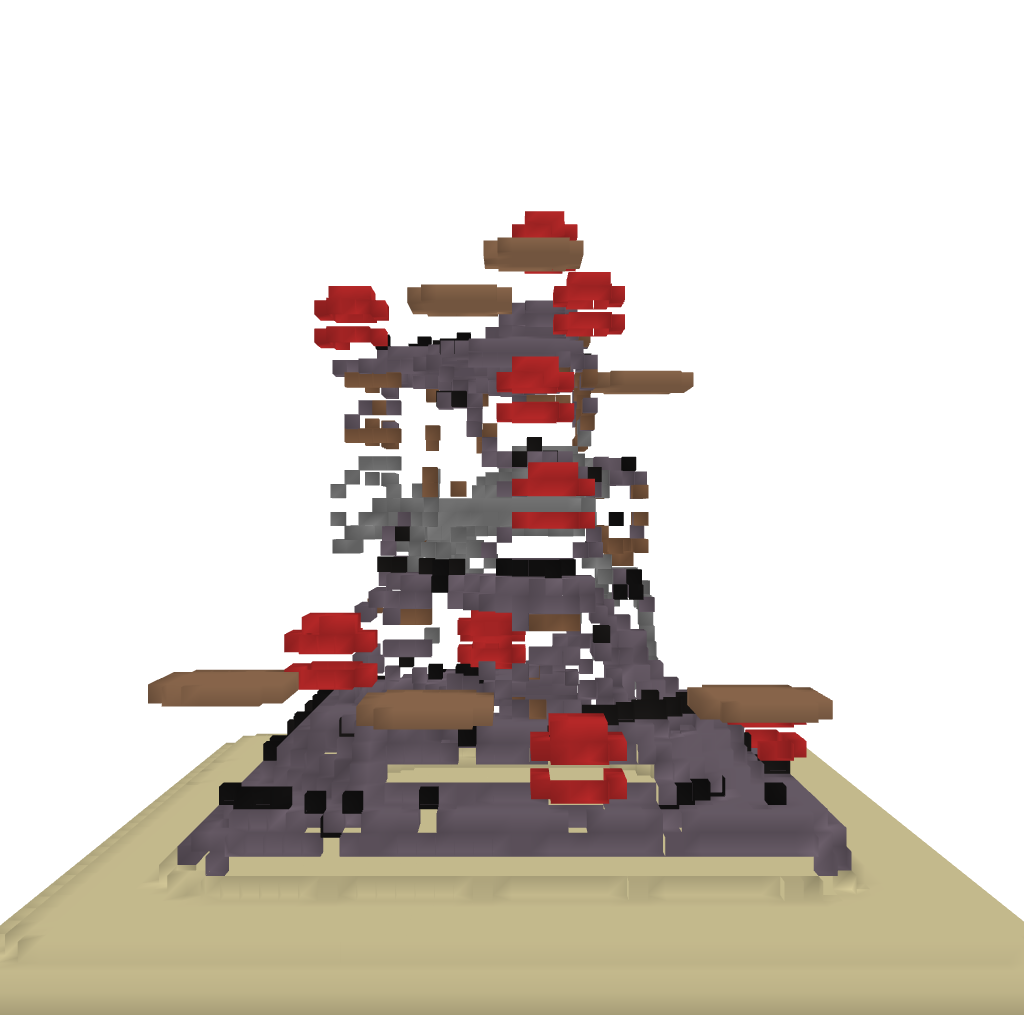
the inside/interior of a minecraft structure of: Mushroom island